Field crop: tomato
Growth stage: 1
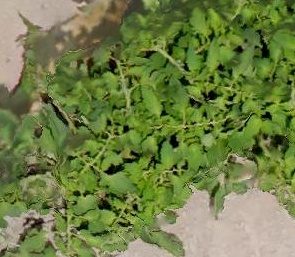
Species: tomato